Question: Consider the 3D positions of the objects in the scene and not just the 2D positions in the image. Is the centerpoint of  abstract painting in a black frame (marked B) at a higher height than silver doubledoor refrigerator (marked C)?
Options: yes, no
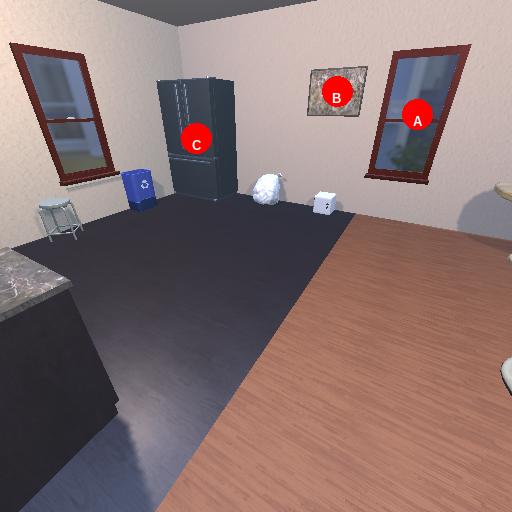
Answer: yes